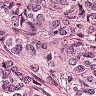
Metastatic tissue present: yes